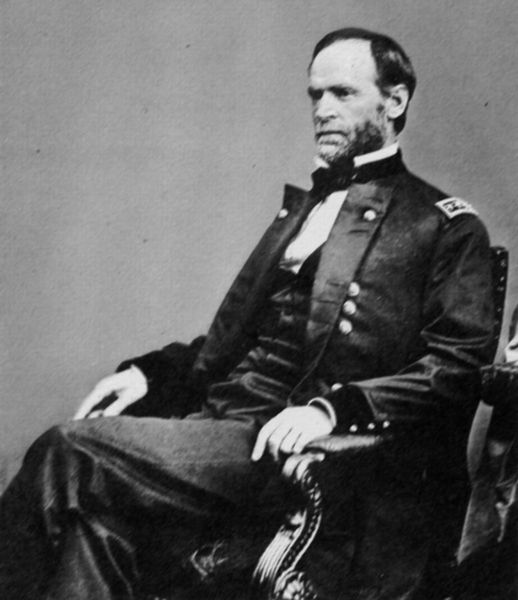
Titel: General William T. Sherman
Künstler: Mathew B. Brady
Schlagwörter: hand, körper, mann, schatten, weiß, sitzen, finger, grau, haar, holz, licht, mund, nase, ohr, profil, schwarz, stirn, stuhl, tisch, zimmer, blick, tuch, ornament, schleife, anzug, bart, hemd, hose, jacke, jung, arme, augen, bärtig, falten, gesicht, kragen, vollbart, bildnis, herr, hände, portrait, porträt, rückenlehne, haare, mantel, pose, reich, sessel, sitzend, saum, kinn, knopf, lippen, scheitel, schulter, schultern, beine, armlehne, lehne, sitz, halsband, rang, steif, ernst, schmal, seitenscheitel, streng, brauen, glanz, grimmig, dekor, sitzt, streifen, knöpfe, nieten, dreiviertelprofil, fliege, naht, revers, weste, foto, fotografie, photographie, kante, stolz, denken, lehnstuhl, schwarzweiss, sterne, militär, uniform, soldat, epauletten, abzeichen, manschetten, offizier, posieren, schulterklappen, stehkragen, trohn, armee, photo, stul, armlehnen, halbprofil, voluten, portät, mudn, gesichtsausdruck, abstützen, general, halsbinde, fotographie, aufnahme, präsident, ablegen, schwrz, fotografoe, kommandant, lametta, sesel, trhon, scharz weiß, washington, porträtfotografie, porträtfoto, übergeschlagen, verbissen, übereinandergeschlagene beine, hochgeschlagener kragen, ärmelstulpen, uniform porträt, 3/4 profil, porträbart, augen kragen weste hände anzug, bkragen, mengsch